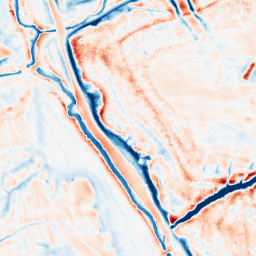
Category: edge_preserving
Decomposition family: bilateral
Decomposition parameters: d: 21
sigma_color: 100
sigma_space: 75
Upsampling method: edge_directed
Upsampling parameters: scale: 2
Upsampling scale: 2